Interaction volume radius: 5 \u00c5
Interaction volume height: 25 \u00c5
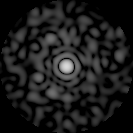
Disorder parameter: 0.8321